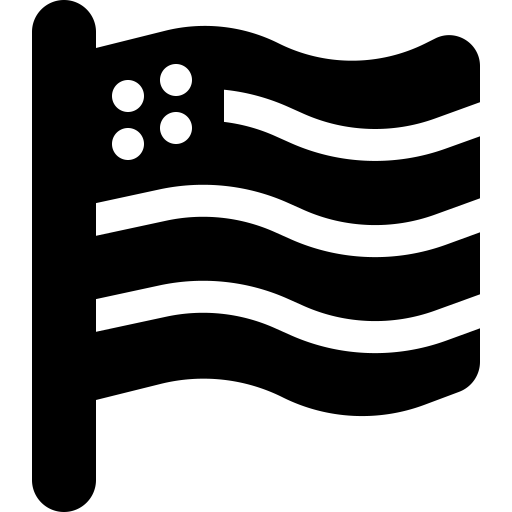
Tags: icon, FontAwesome, fa-icon, solid, flag, usa